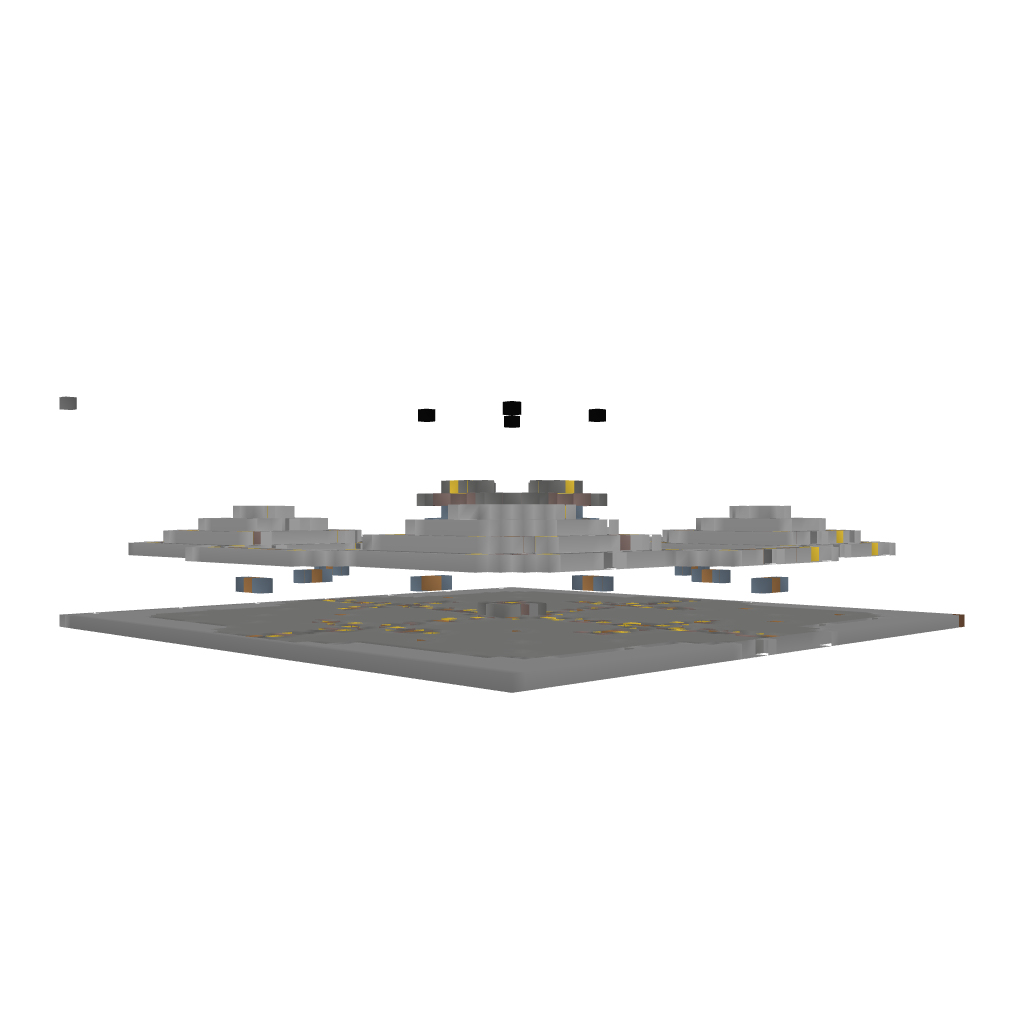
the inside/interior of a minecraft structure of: Server Spawn Collection (6 Spawns!)